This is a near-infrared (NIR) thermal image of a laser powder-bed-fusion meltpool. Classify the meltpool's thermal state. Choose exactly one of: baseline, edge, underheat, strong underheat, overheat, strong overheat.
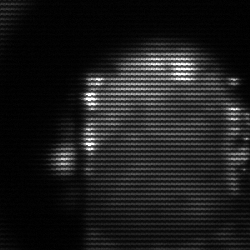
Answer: baseline